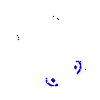
Particle: pion